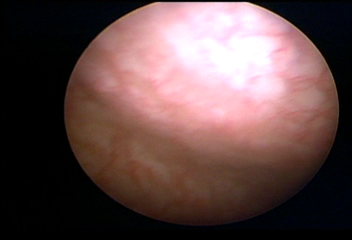
Modality: WLC
Class: Normal mucosa
Bladder cancer association: No